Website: bh-photo
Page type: address-validator
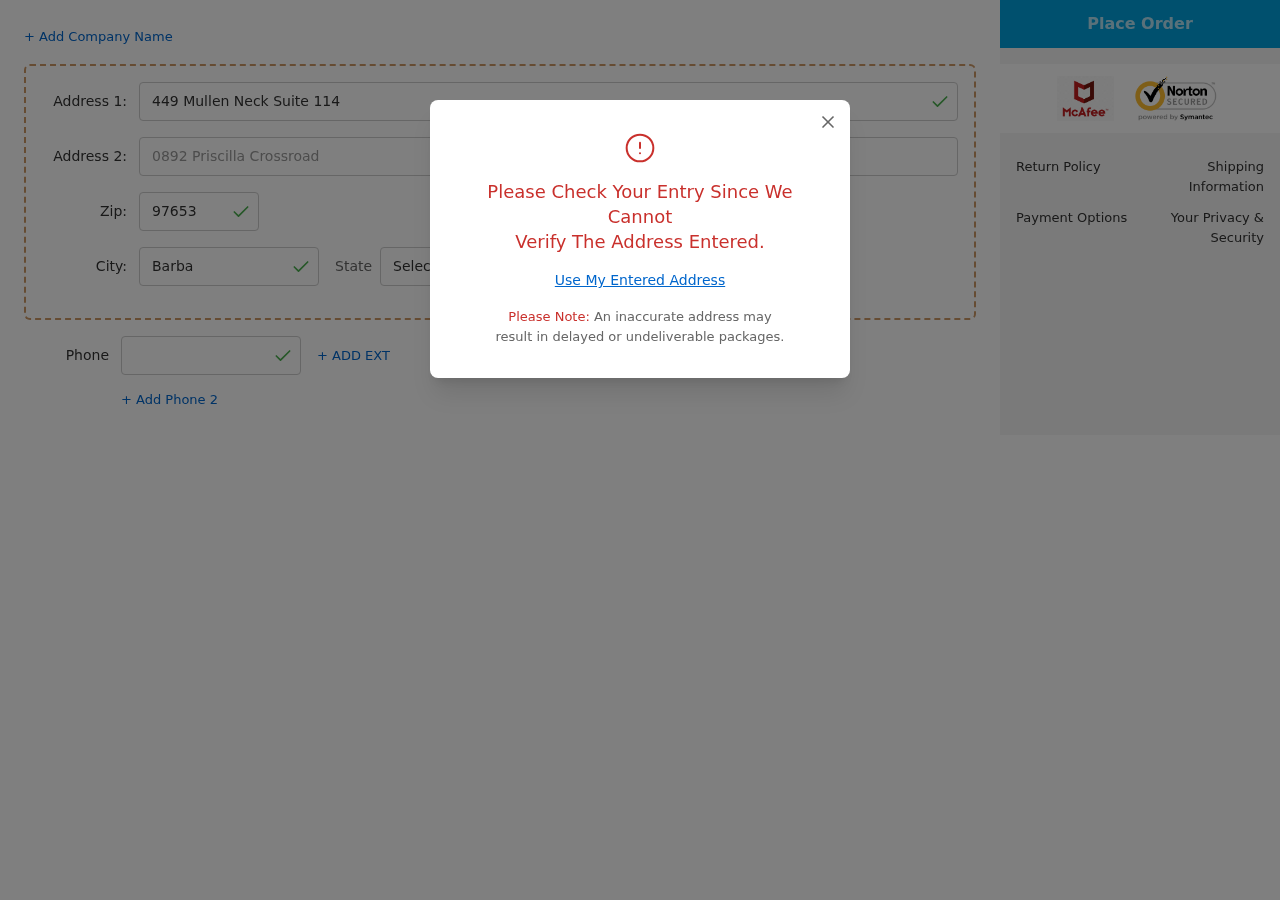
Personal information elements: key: PII_CITY
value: Barbarabury
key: PII_PHONE
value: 9338172517
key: PII_POSTCODE
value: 97653
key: PII_STATE_ABBR
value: ID
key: PII_STREET
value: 449 Mullen Neck Suite 114
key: PII_STREET2
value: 0892 Priscilla Crossroad